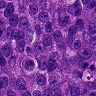
Metastatic tissue present: yes